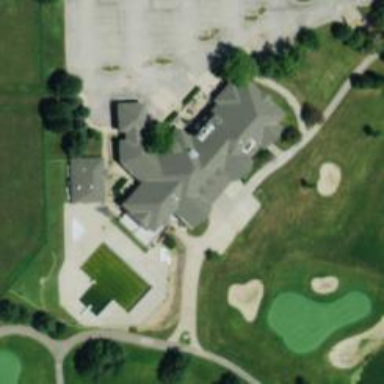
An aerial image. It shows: Service road designated as golf cart path.